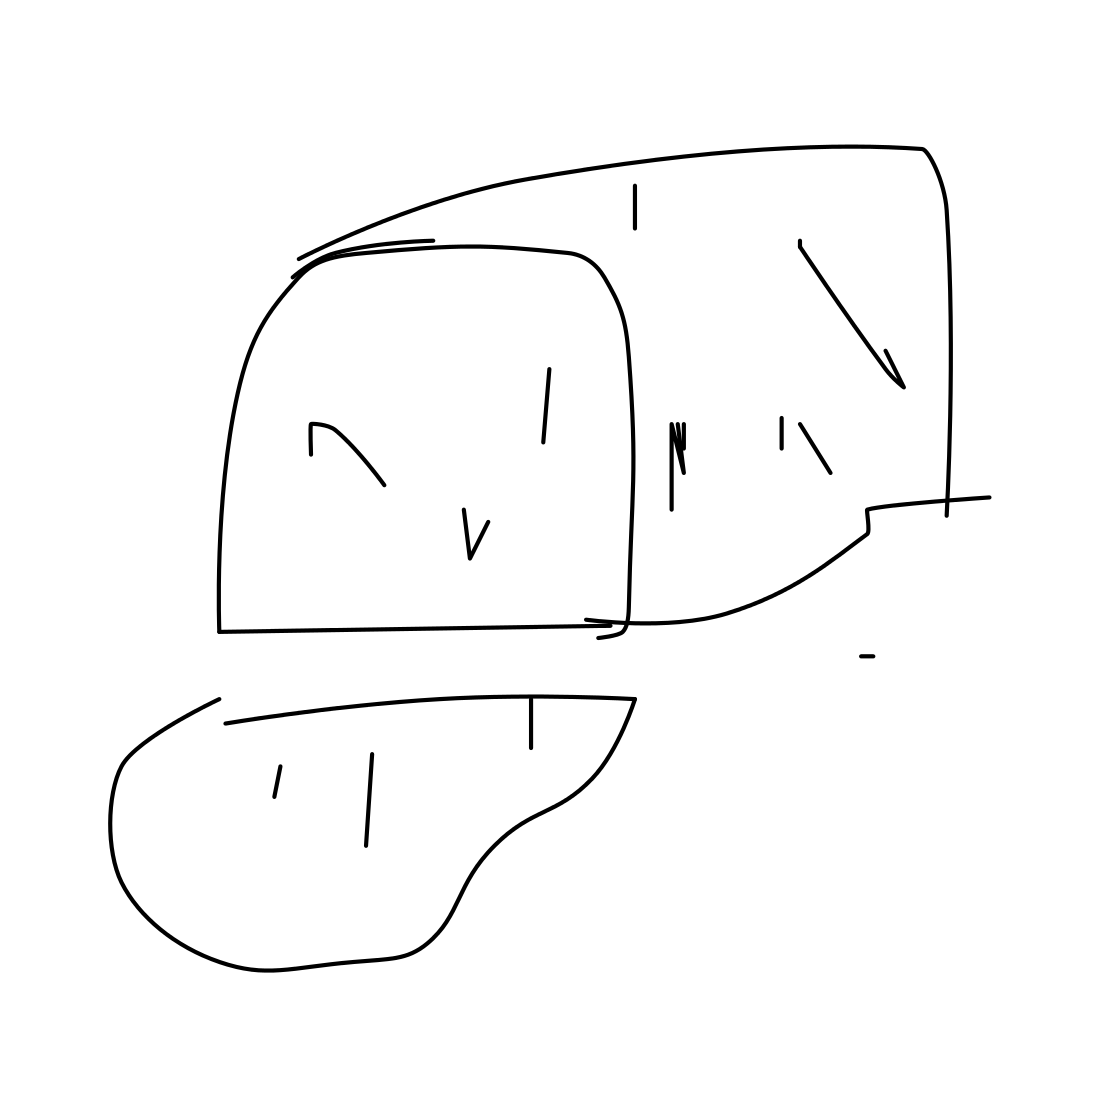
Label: bread